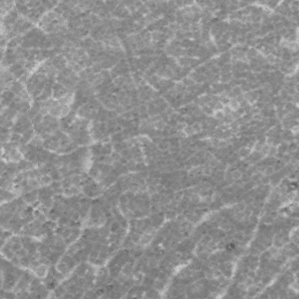
Label: frost